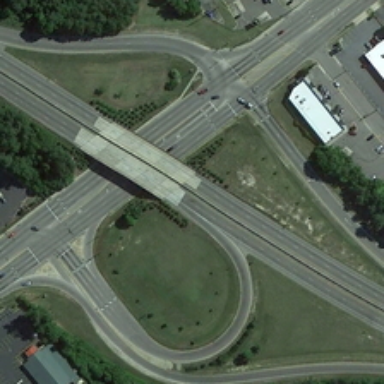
The house is surrounded by many green trees and roads .